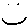
Label: smiley face